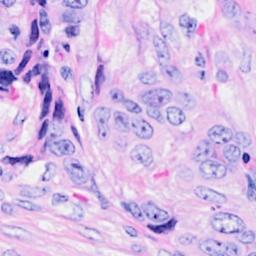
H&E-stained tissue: Breast